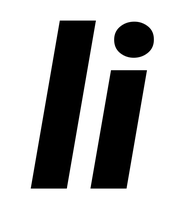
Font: Roboto-Italic_Black_Italic